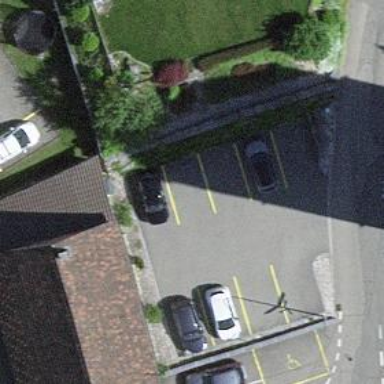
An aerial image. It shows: Parking available on the street side.